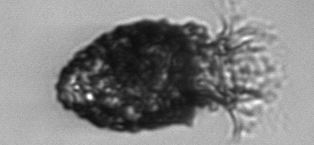
Label: Stenosemella_pacifica